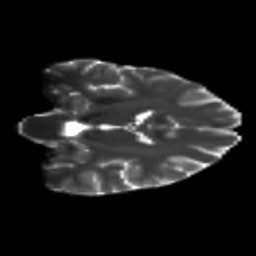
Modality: T2w
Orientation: coronal
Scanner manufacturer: siemens
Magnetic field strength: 3 T
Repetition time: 8.8 s
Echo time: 0.085 s